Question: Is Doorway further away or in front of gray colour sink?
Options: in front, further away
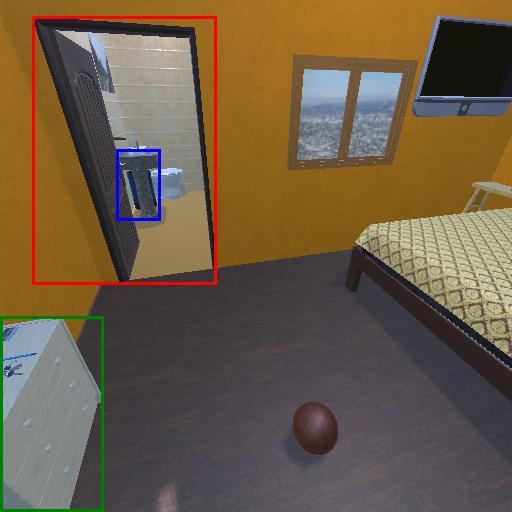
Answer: in front